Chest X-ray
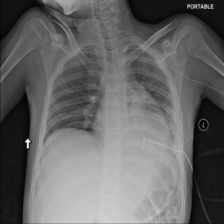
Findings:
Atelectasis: positive
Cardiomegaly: negative
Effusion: positive
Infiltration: negative
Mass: negative
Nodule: negative
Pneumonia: negative
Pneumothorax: positive
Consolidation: negative
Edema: negative
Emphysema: negative
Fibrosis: negative
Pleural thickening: negative
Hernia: negative